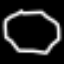
Label: octagon